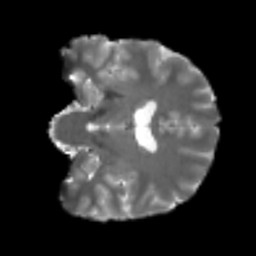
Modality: T2w
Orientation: coronal
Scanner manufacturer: siemens
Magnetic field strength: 3 T
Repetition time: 4 s
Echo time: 0.0594 s